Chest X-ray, AP view. Patient: 55 years old, sex M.
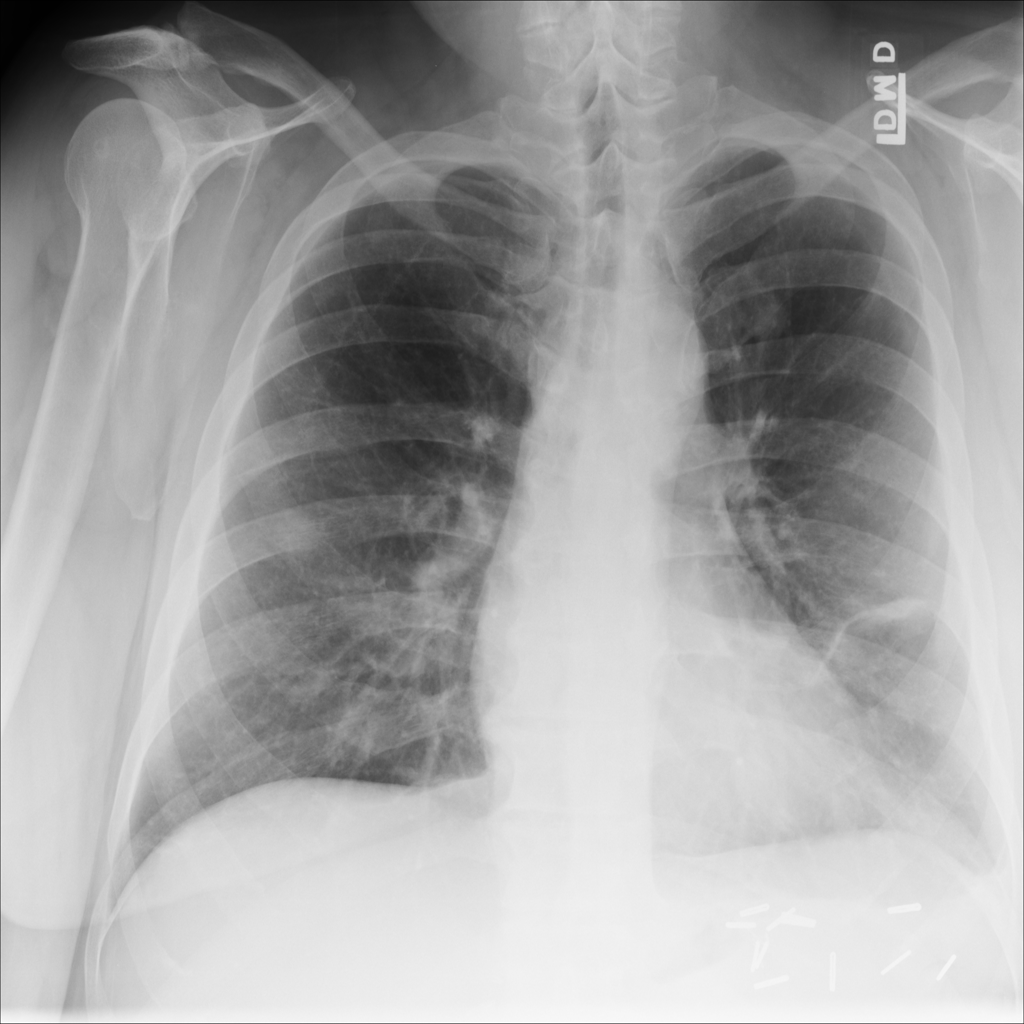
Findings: No Finding